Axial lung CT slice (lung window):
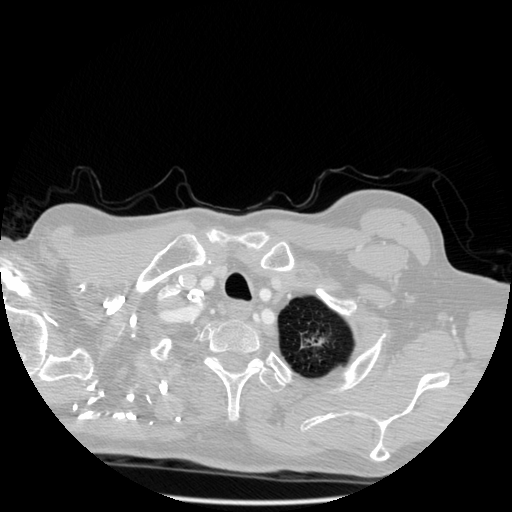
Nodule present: yes
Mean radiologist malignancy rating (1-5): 4.667